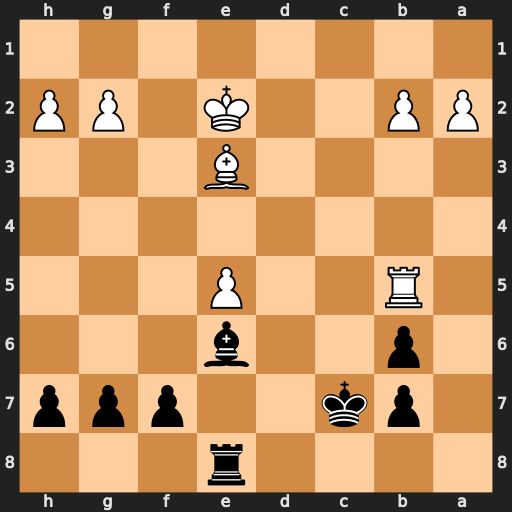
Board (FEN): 4r3/1pk2ppp/1p2b3/1R2P3/8/4B3/PP2K1PP/8
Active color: b
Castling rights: -
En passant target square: -
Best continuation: Bc4+ Kf3 Bxb5